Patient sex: F
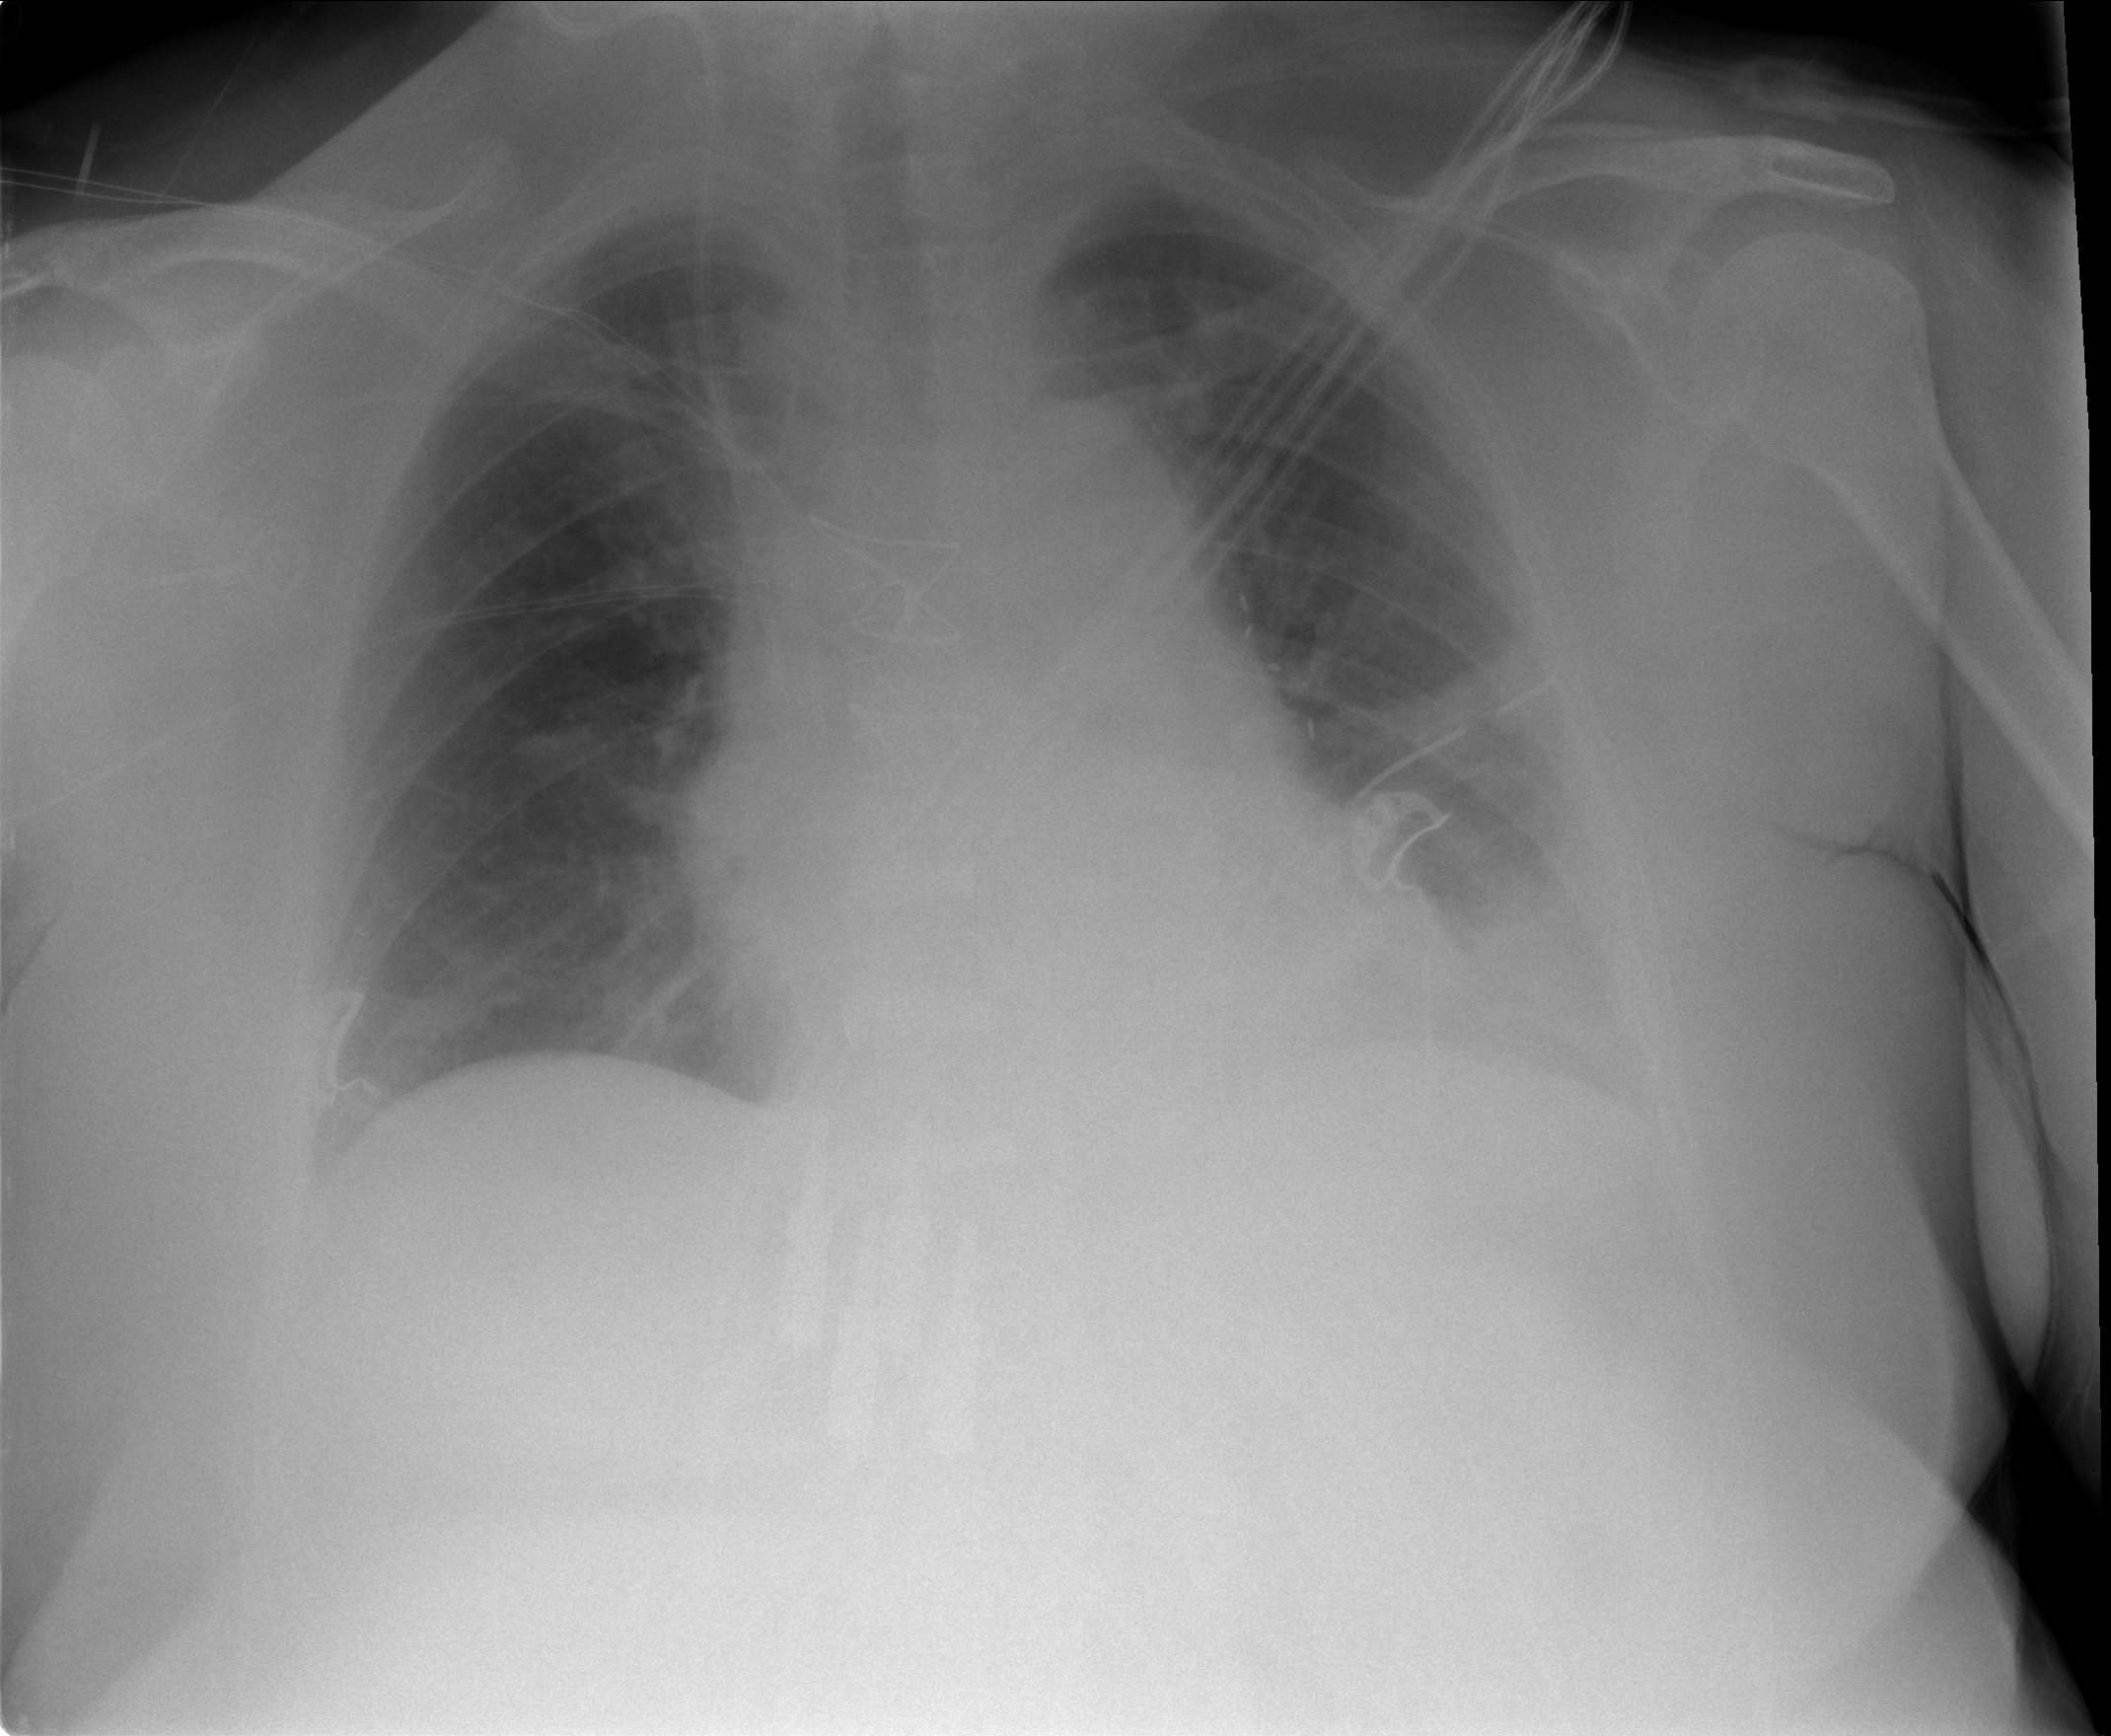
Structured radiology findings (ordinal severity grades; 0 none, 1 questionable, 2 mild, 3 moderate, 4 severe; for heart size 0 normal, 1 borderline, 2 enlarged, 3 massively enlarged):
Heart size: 0
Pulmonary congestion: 0
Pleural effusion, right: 0
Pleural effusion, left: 2
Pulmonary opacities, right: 0
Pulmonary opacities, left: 0
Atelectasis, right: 0
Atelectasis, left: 2